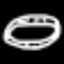
Label: donut